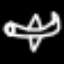
Label: airplane